Question: Basically I have two 2D points and there is a line between them. A cube is placed on the midpoint of this line. I want the cube to rotate so it is facing upwards from the line as the diagram below indicates.

I've been thinking through how I can do this using trig and I still haven't come up with anything. Any ideas would be much appreciated :)
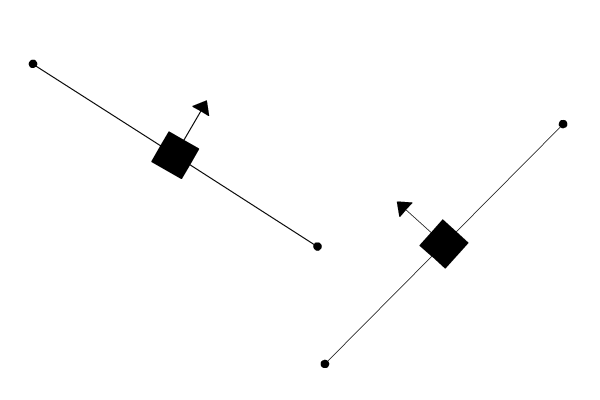
Answer: In pseudo-code:
'''
angle = atan2(p2.y - p1.y, p2.x - p1.x)
cube.rotation = angle + PI/2
'''